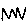
Label: zigzag